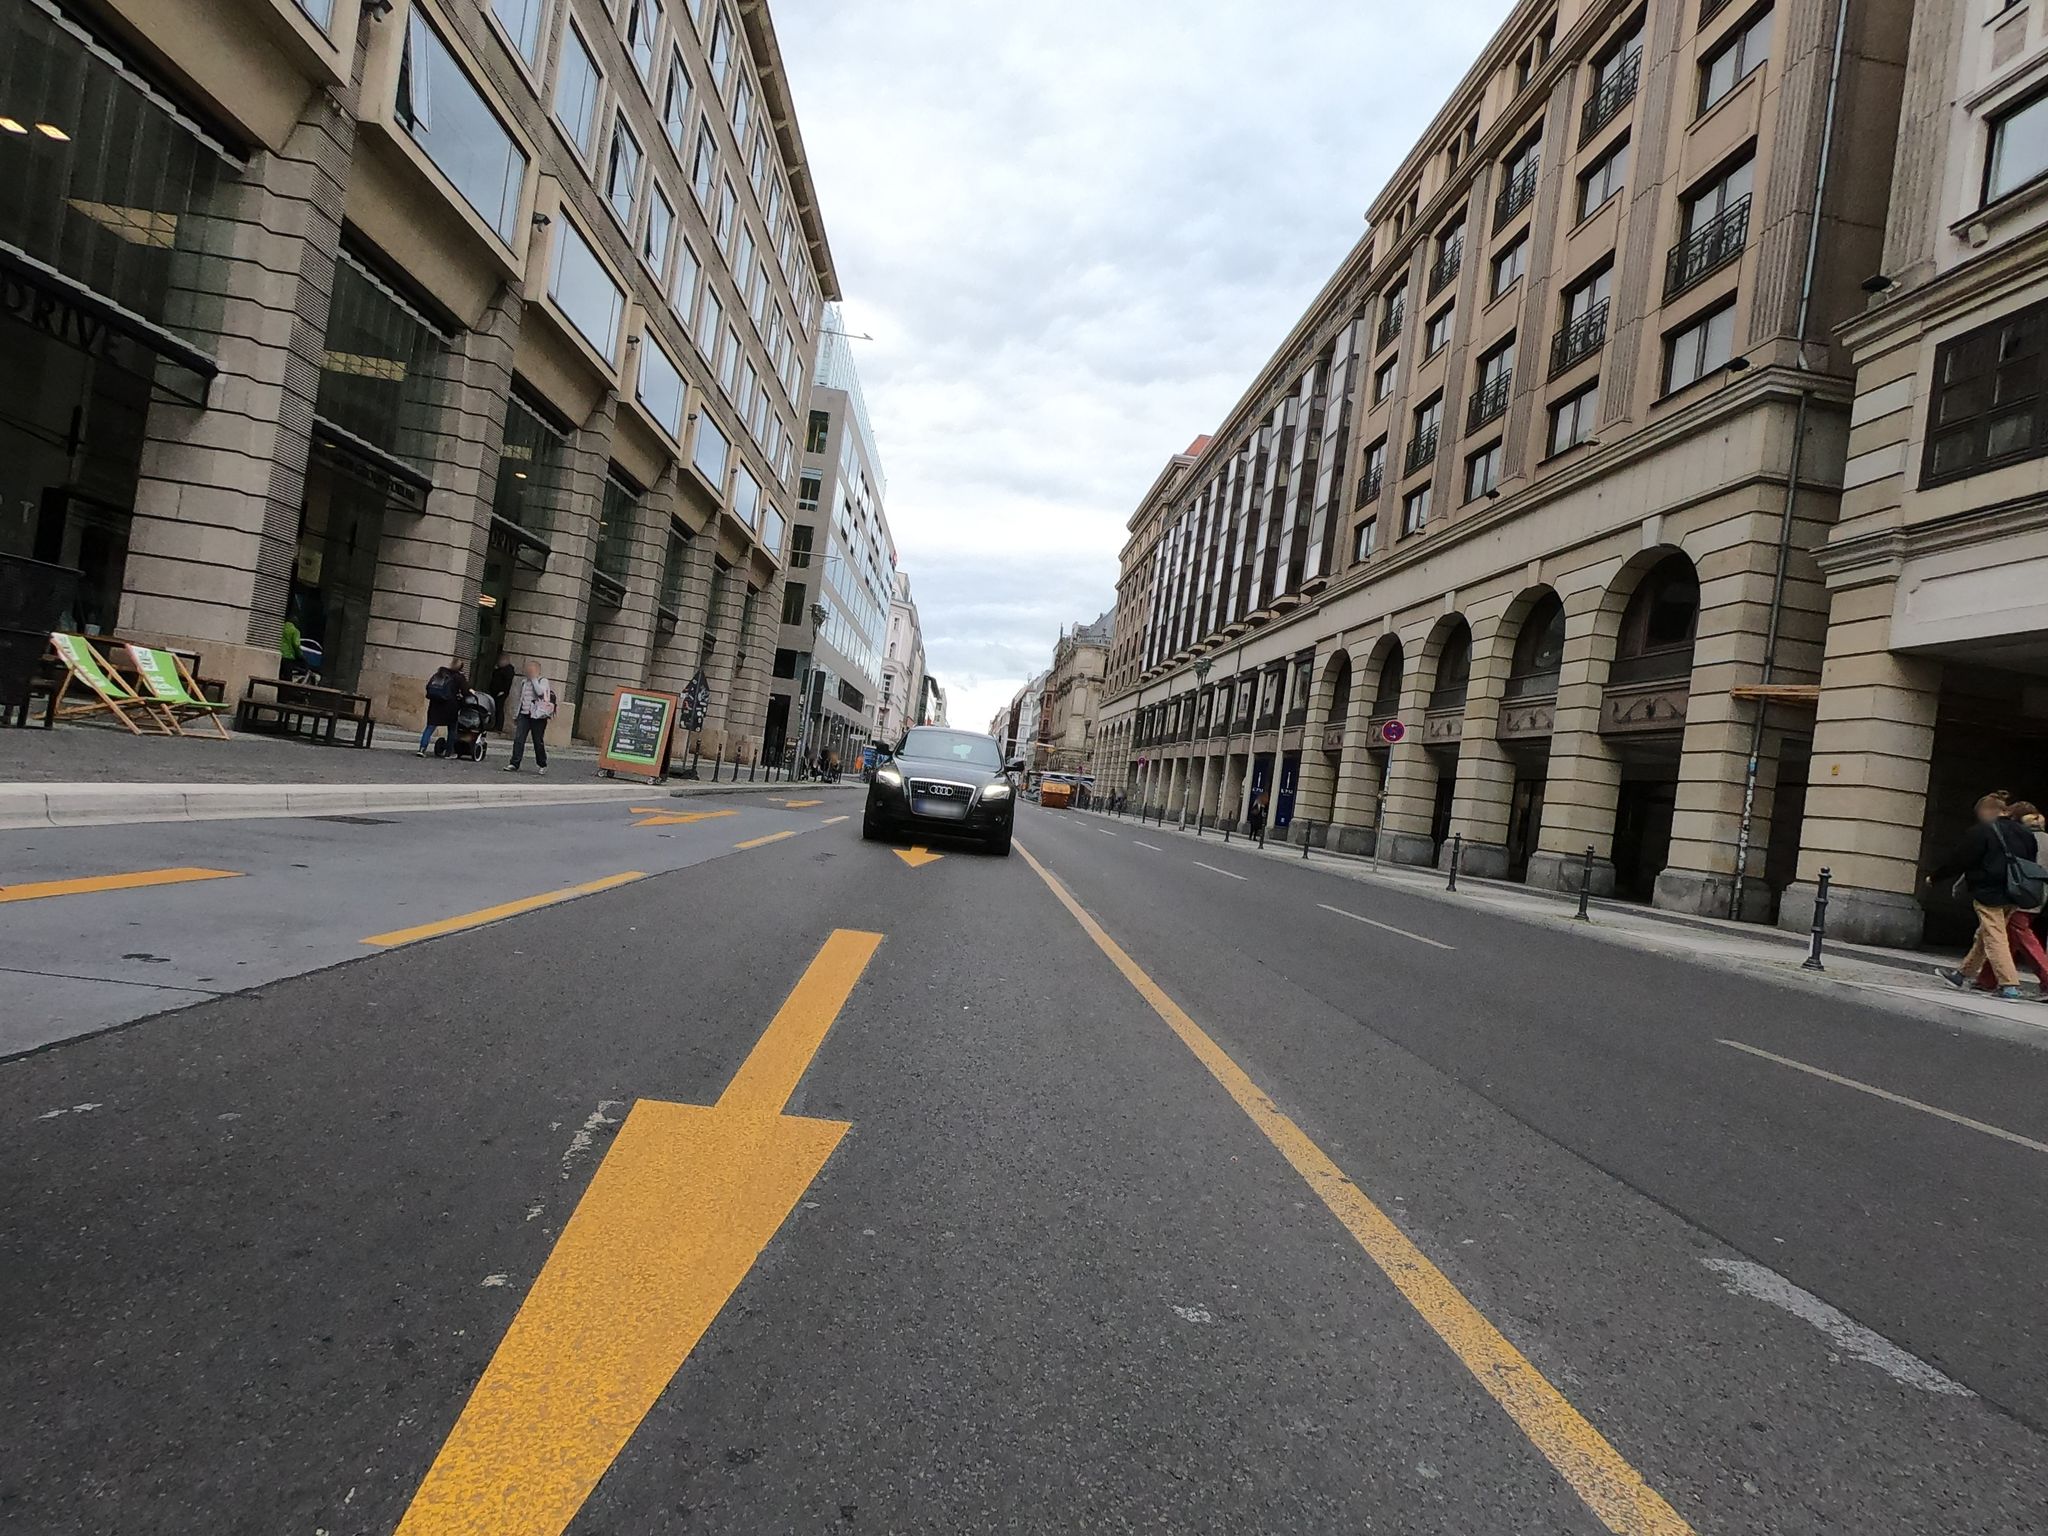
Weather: cloudy
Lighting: day
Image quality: good
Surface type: cycling surface
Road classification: secondary
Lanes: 4
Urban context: urban centre
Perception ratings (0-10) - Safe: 9.12, Lively: 9.23, Beautiful: 8.13, Boring: 2.32, Depressing: 2.24, Wealthy: 7.78